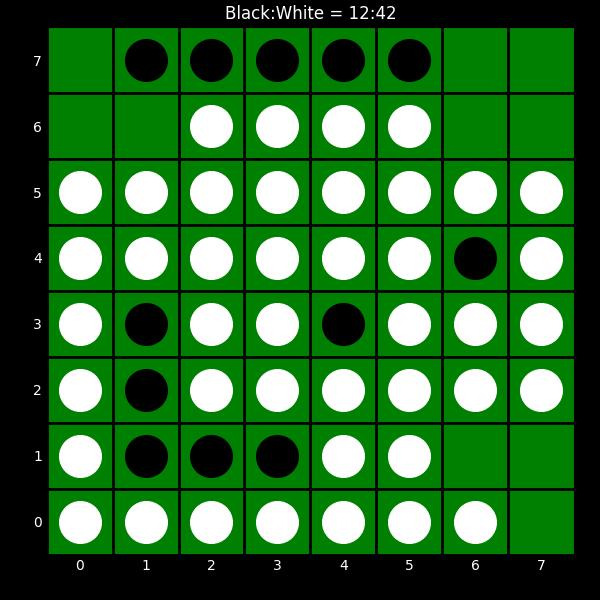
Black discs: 12
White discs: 42